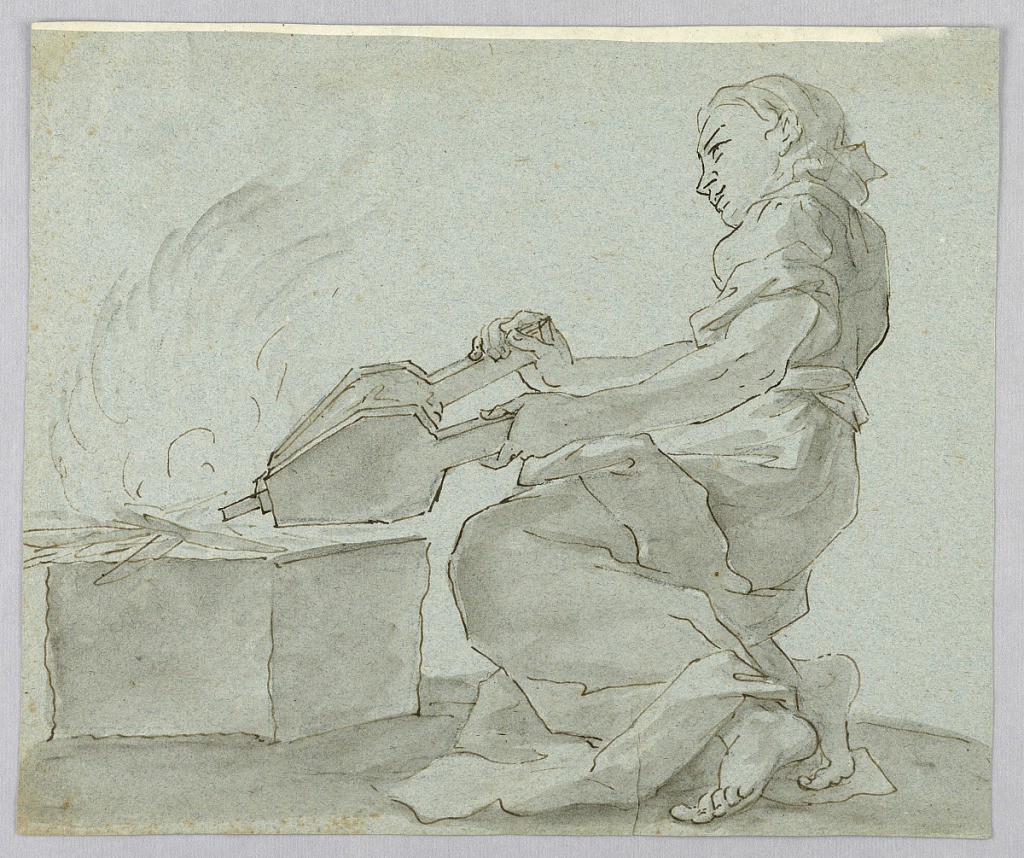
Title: Woman with Bellows Lighting Fire
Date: late 18th century
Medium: Graphite, pen and ink, brush and watercolor on paper
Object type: Drawing
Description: A woman shown in profile, kneeling with bellows.